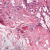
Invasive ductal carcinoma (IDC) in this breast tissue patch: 1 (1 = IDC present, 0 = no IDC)